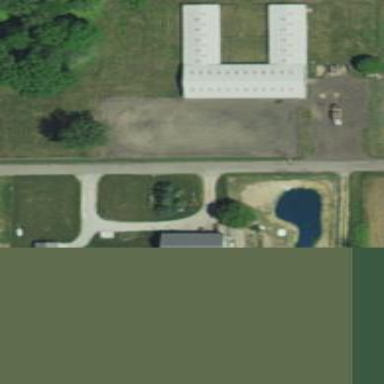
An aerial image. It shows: Farmyard area.